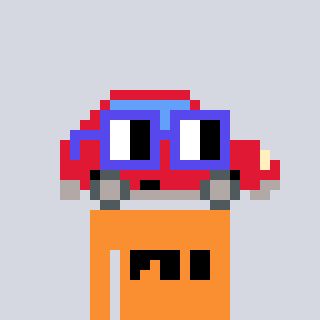
a pixel art character with square blue glasses, a car-shaped head and a orange-colored body on a cool background